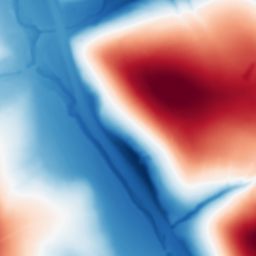
Category: multiscale
Decomposition family: dog
Decomposition parameters: sigma_low: 1
sigma_high: 100
Upsampling method: bicubic_3x
Upsampling parameters: scale: 3
Upsampling scale: 3